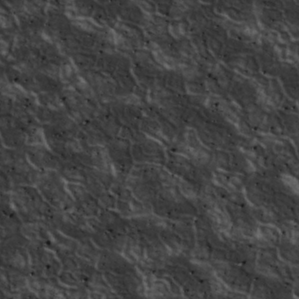
Label: non_frost